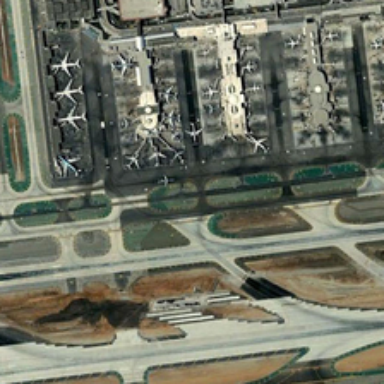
Many planes are in an airport .